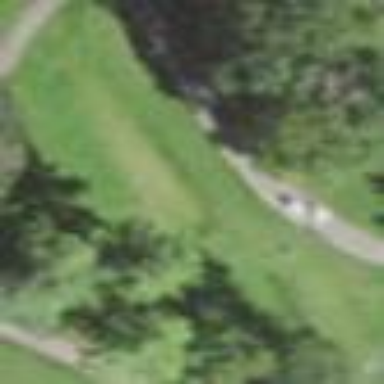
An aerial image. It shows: Grassy area designated as golf tee.